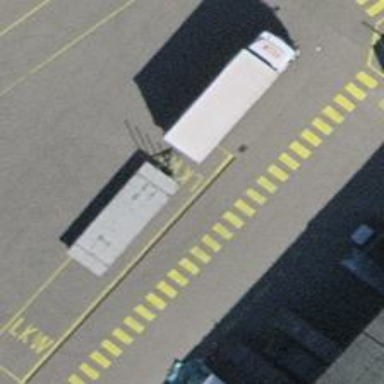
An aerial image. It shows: Parking space reserved for heavy goods vehicles (HGV).